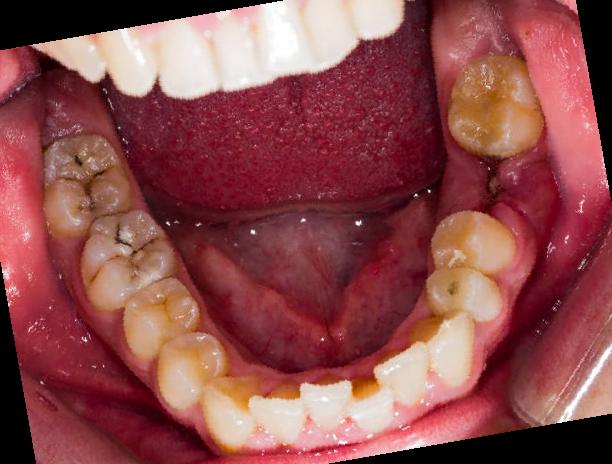
Condition: Gingivitis